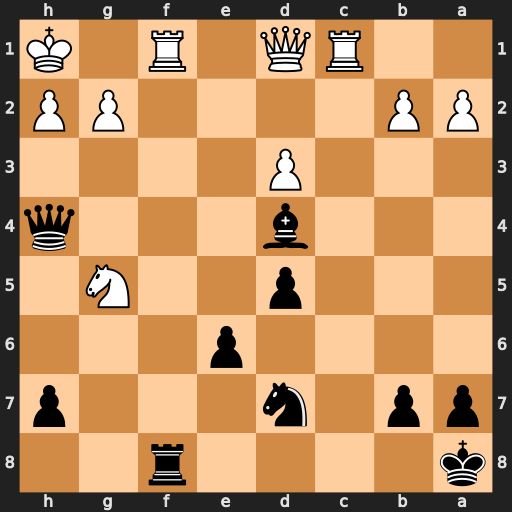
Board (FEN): k4r2/pp1n3p/4p3/3p2N1/3b3q/3P4/PP4PP/2RQ1R1K
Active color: b
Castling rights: -
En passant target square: -
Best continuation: Rxf1+ Qxf1 Qxg5 Qf8+ Nb8